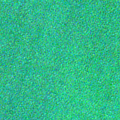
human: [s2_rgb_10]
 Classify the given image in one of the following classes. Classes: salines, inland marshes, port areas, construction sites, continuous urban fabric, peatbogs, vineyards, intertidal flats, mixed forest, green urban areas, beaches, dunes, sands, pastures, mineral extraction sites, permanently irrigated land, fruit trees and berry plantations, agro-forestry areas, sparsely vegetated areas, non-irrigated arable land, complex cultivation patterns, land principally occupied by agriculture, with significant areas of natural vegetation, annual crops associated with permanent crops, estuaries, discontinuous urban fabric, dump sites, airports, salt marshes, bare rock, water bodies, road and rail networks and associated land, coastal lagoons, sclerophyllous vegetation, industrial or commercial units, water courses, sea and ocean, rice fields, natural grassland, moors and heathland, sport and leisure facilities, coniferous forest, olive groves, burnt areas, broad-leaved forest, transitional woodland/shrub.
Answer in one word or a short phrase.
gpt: sea and ocean